Field crop: tomato
Growth stage: 2
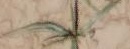
Species: cyperus